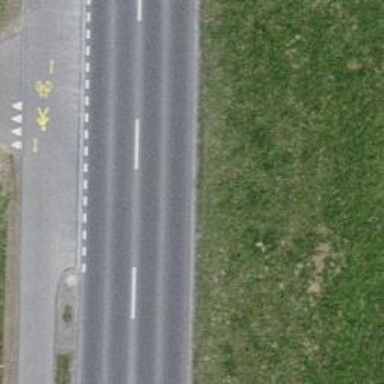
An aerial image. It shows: Secondary road.